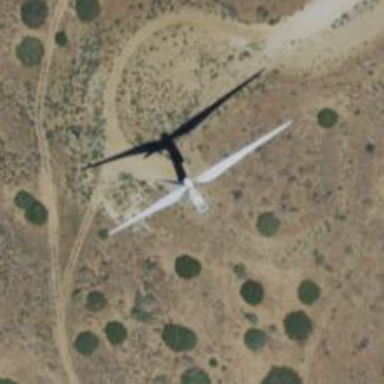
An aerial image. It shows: Wind power generator utilizing wind turbines.